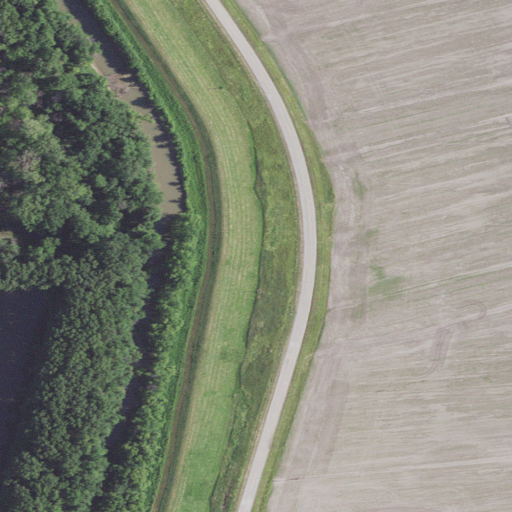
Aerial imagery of levee in Missouri named South River Levee containing cultivated crops, woody wetlands, herbaceous wetlands, low intensity development, shrub, open water, open development, pasture, and medium intensity development